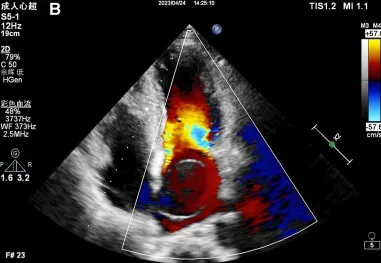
Preoperative echocardiography and enhanced cardiac CT scan images. (A-B) Transthoracic echocardiography showed an echoless tumor measuring 4.6 x 4.4 cm in the left atrium, with clear boundary, a small base attached to the atrial septum, and no blood signal in the tumor.
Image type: radiology (ultrasound)